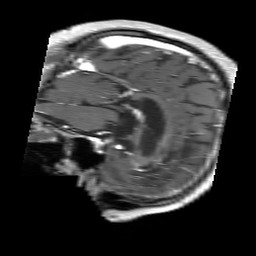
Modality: T1w
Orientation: sagittal
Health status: ill
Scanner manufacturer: siemens
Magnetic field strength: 3 T
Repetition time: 0.33 s
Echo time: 0.0026 s